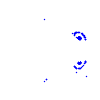
Particle: kaon